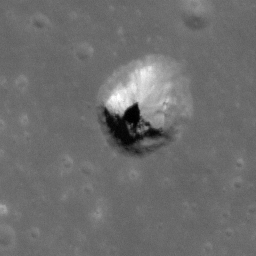
Pit: Southwest Mare Fecunditatis Pit
Host crater: Mare Fecunditatis
Host type: mare
Lunar coordinates: latitude -6.752, longitude 42.759